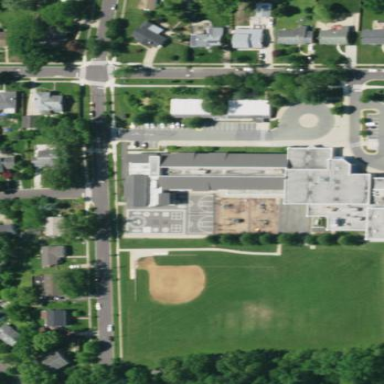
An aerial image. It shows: School building.